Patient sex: M
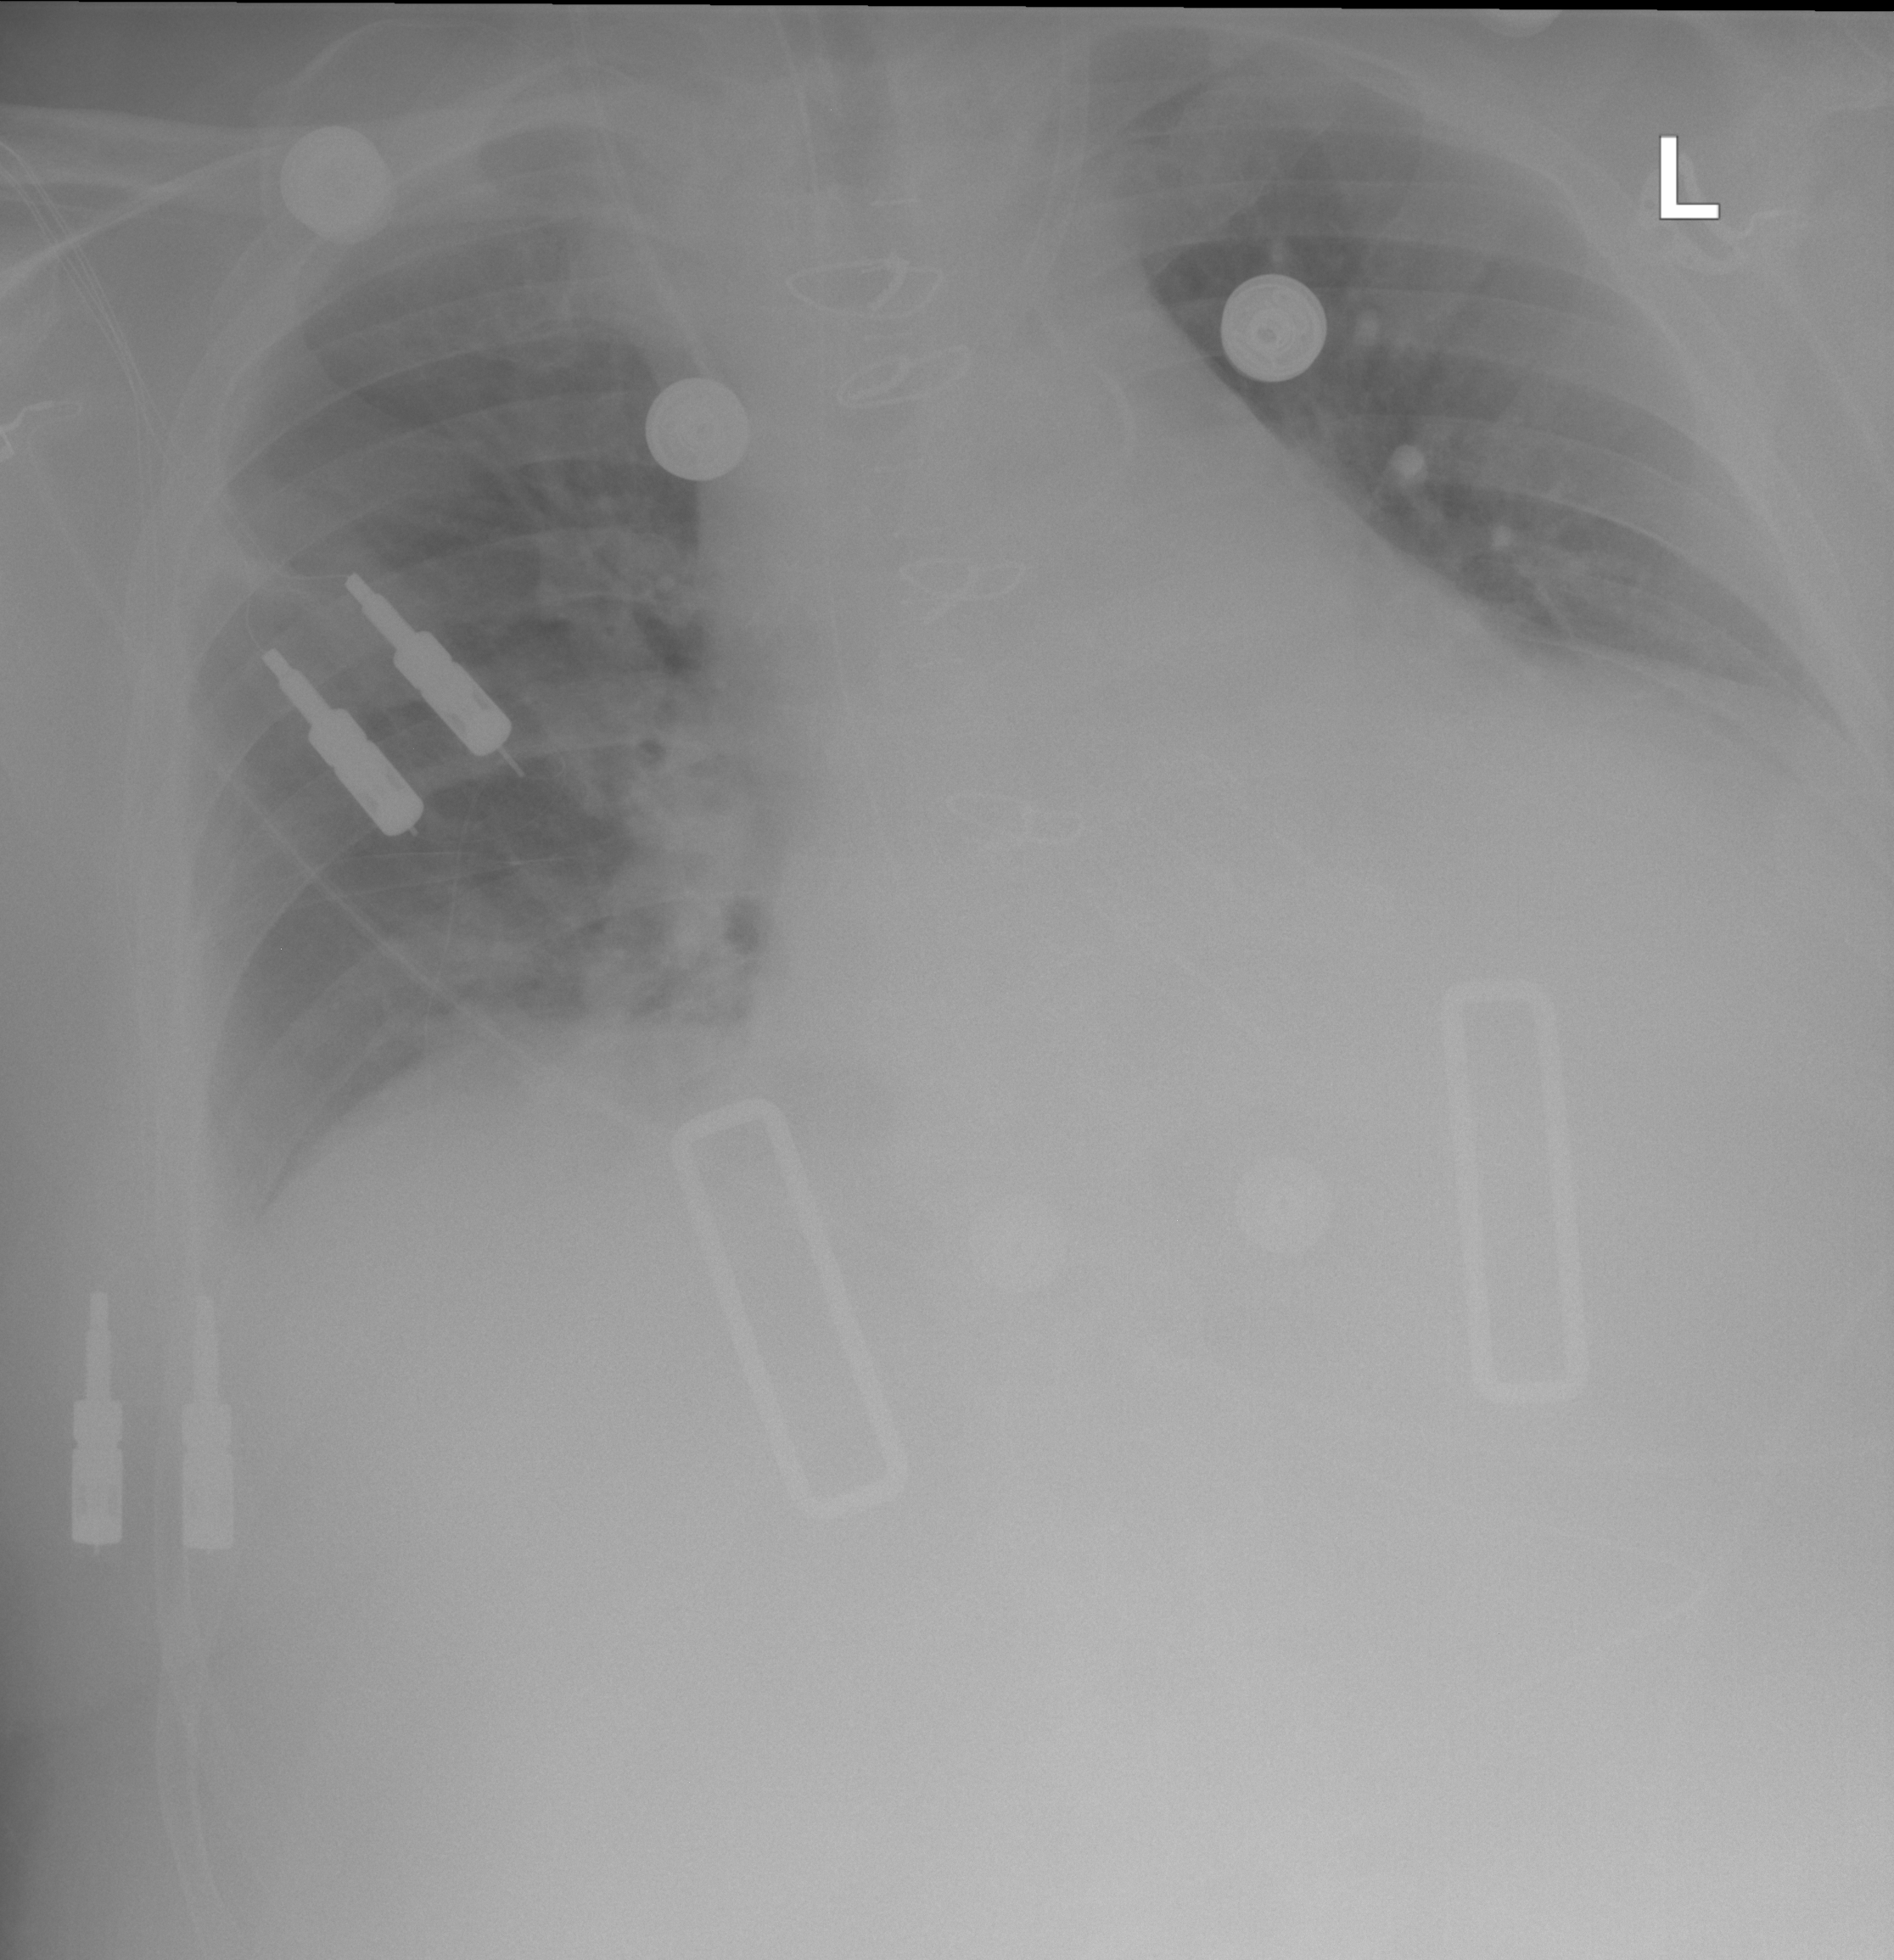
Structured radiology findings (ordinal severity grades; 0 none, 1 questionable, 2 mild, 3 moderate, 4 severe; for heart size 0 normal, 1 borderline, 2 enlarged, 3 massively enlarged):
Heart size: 2
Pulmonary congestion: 2
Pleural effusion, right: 1
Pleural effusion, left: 2
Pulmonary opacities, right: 0
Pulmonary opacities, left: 0
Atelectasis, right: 2
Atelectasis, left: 1